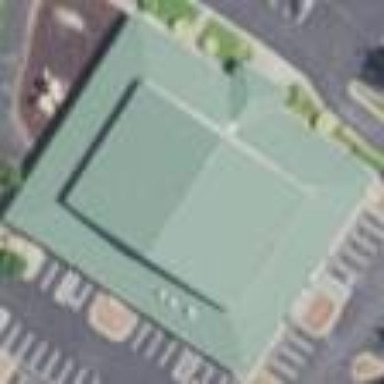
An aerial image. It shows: Commercial building.